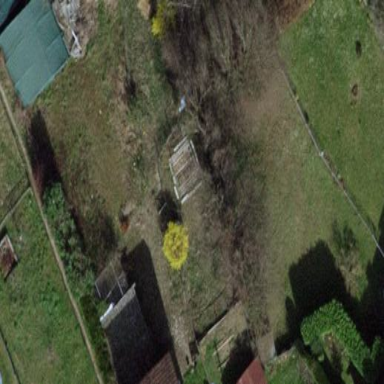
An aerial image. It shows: Garden surrounded by fence.